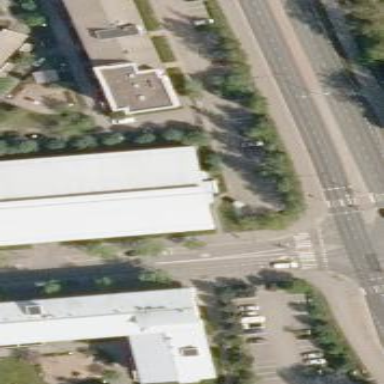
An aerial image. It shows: Multi-storey parking building.